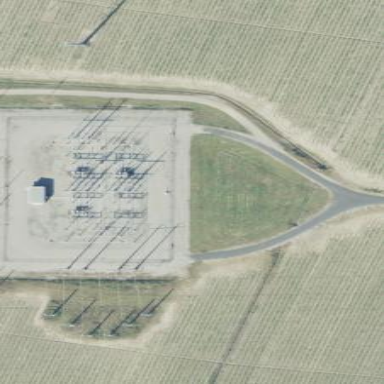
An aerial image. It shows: There is fence around switching substation.